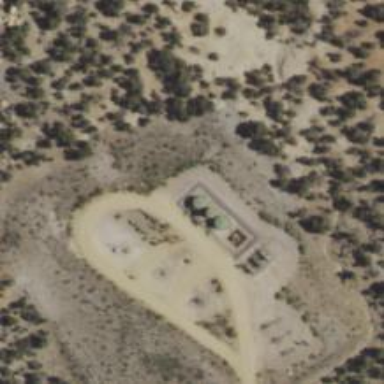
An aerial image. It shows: Storage tank with man-made structure.